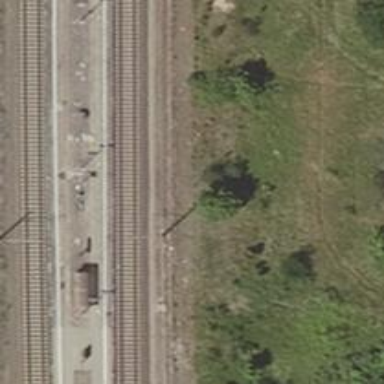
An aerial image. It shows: Stop position for public transport at railway stop.